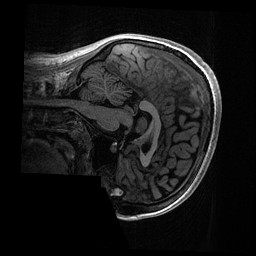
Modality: T1w
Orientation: sagittal
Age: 17
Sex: female
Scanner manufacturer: ge
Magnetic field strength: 3 T
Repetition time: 0.006952 s
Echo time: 0.00292 s